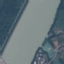
Land use / land cover: River